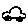
Label: car